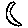
Label: moon